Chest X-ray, PA view. Patient: 14 years old, sex F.
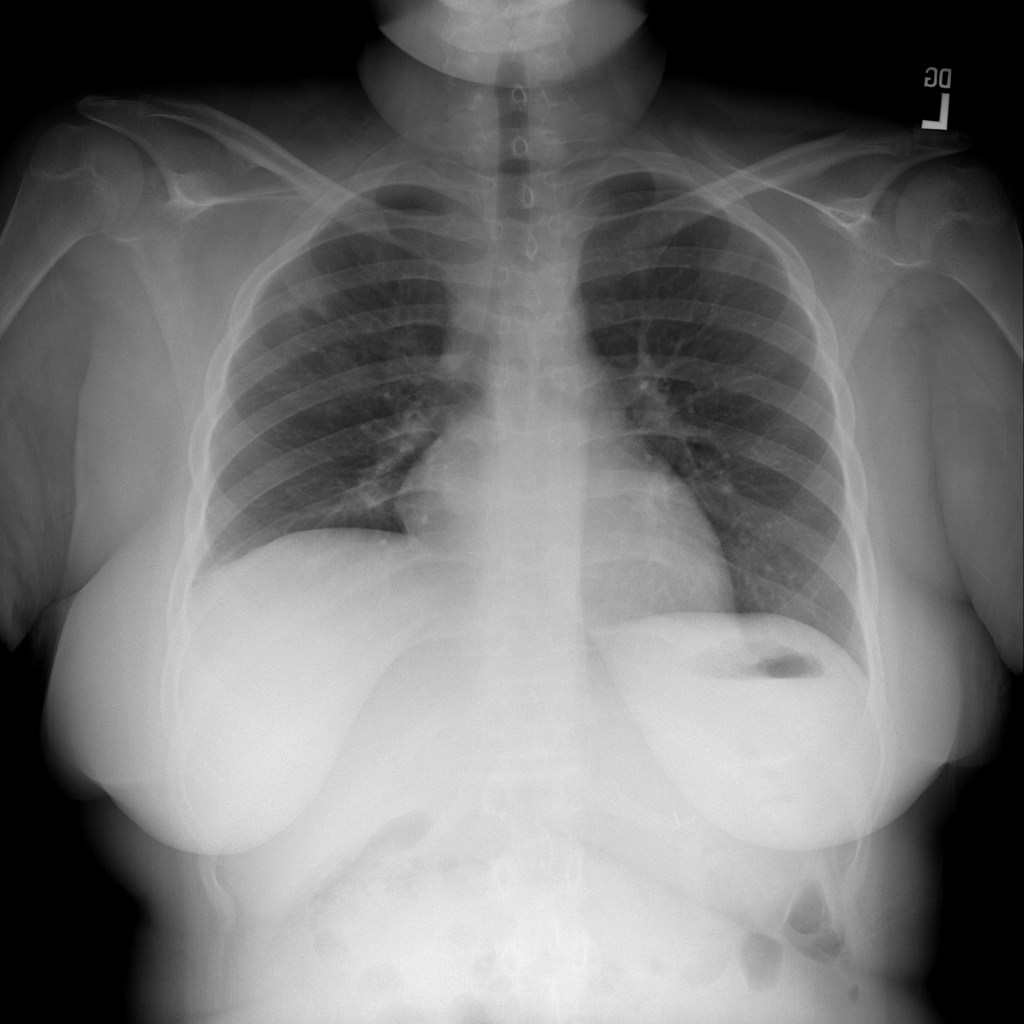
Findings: Mass